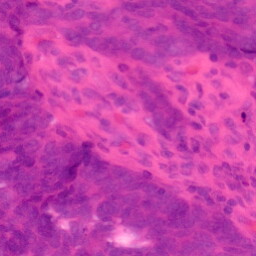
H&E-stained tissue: Colon